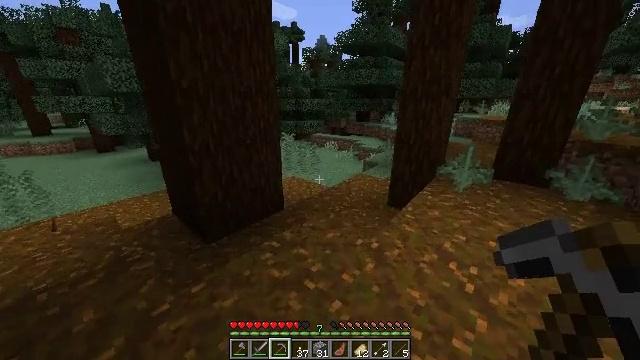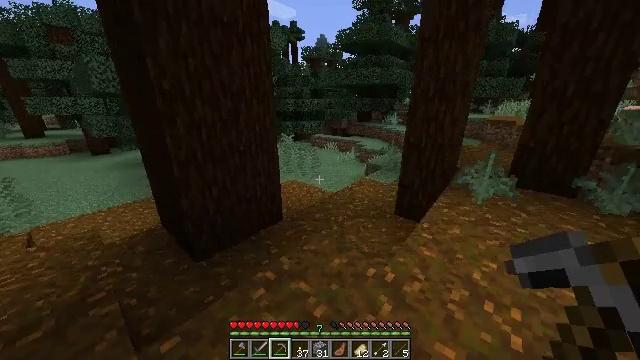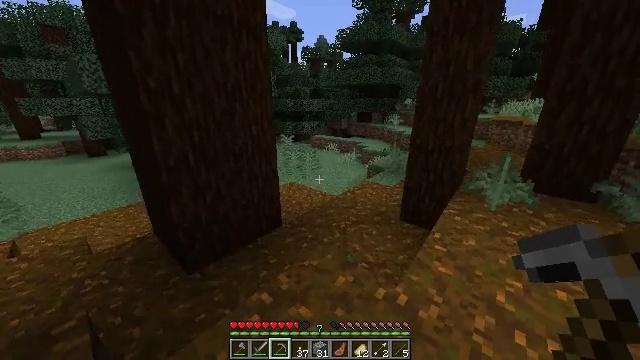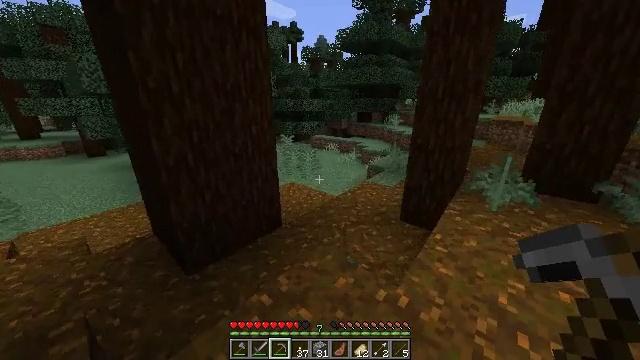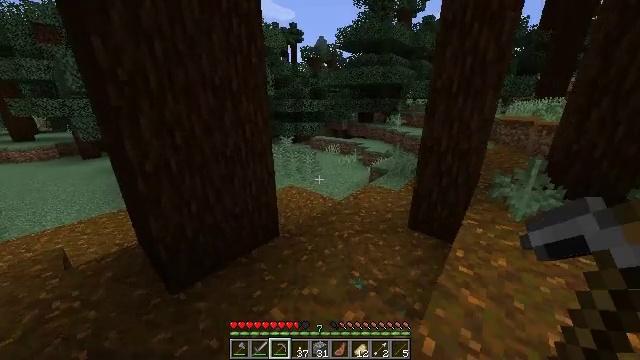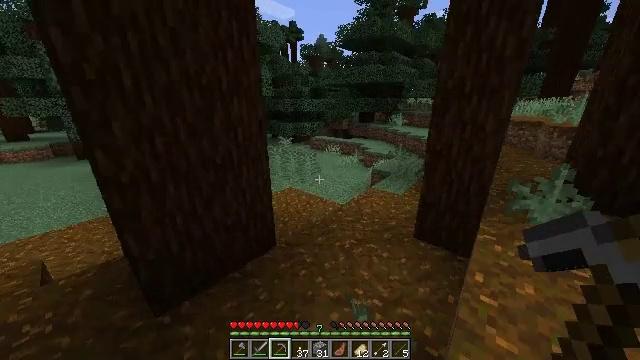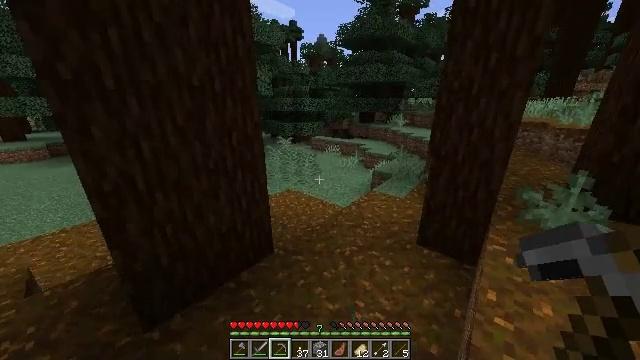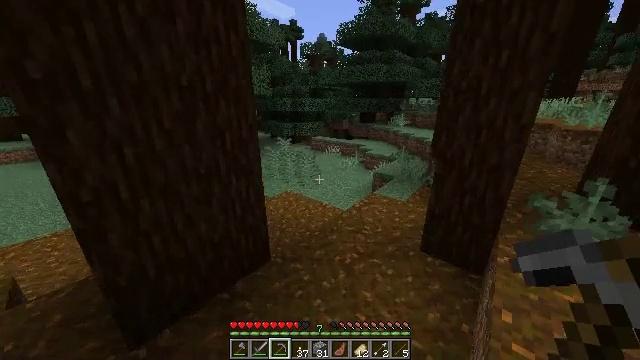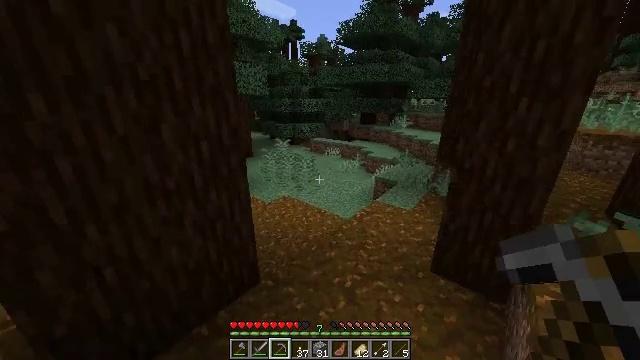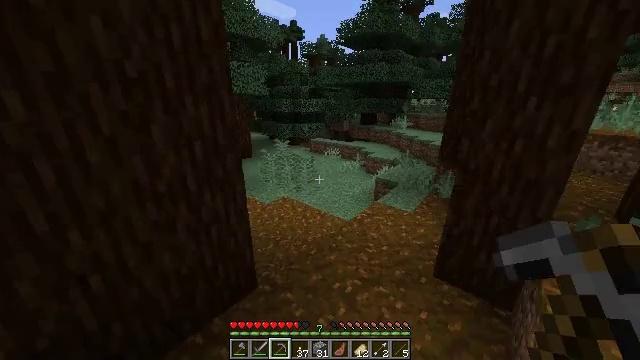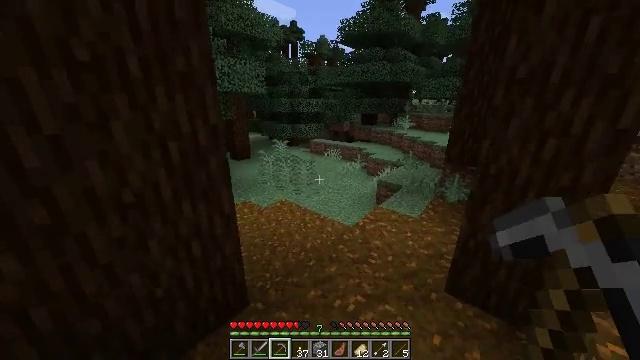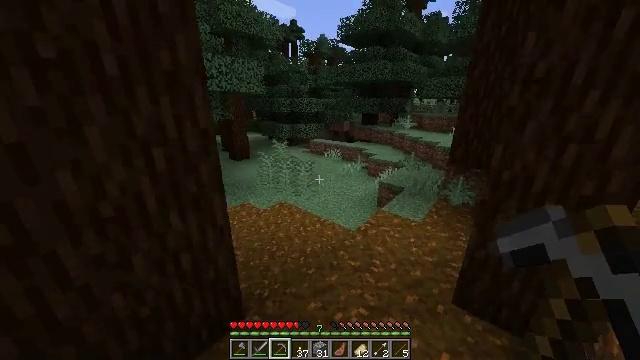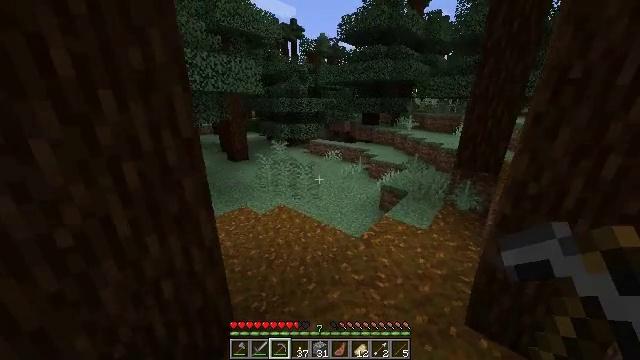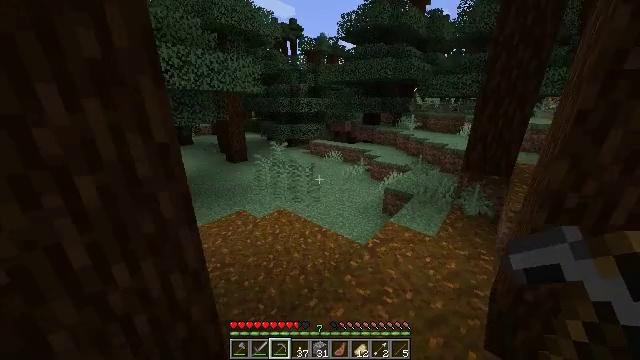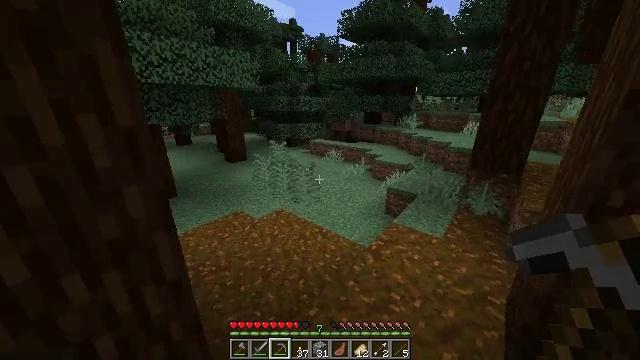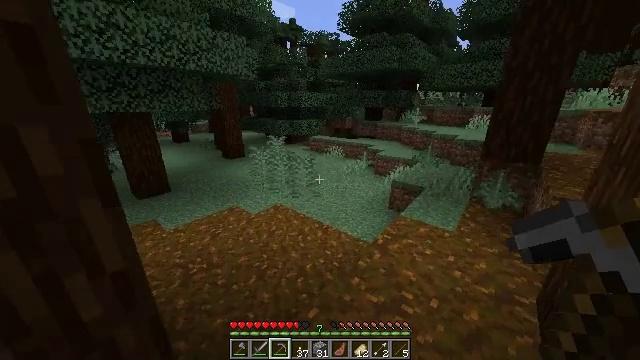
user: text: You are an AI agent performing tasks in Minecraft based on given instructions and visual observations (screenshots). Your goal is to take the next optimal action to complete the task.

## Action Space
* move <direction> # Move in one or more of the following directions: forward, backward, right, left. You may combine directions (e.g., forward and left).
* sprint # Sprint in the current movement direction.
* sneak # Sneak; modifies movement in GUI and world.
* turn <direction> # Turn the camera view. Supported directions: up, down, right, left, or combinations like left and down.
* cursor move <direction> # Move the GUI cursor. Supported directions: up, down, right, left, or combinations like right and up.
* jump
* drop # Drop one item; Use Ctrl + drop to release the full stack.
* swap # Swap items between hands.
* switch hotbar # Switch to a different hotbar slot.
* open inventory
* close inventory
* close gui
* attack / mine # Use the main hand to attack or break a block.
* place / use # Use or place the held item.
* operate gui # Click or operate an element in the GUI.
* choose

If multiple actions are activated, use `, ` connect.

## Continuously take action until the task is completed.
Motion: motion action
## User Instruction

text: Break the large fern to clear the space.
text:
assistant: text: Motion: move forward, sprint
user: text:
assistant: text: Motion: move forward, sprint
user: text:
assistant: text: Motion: move forward, sprint
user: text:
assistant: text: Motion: move forward, sprint
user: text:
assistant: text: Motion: move forward, sprint
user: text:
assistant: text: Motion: move forward, sprint
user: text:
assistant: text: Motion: move forward, sprint
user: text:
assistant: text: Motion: move forward, sprint
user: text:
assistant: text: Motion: move forward, sprint
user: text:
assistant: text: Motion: move forward, sprint
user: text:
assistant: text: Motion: move forward, sprint
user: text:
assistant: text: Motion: move forward, sprint
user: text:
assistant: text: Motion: move forward, sprint
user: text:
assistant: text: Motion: move forward, sprint
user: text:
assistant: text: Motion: move forward, sprint
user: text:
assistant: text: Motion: move forward
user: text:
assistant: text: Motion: move forward, sprint
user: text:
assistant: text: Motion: move forward, sprint
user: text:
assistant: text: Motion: move forward, sprint
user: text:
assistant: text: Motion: move forward, sprint
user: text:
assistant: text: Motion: move forward, sprint
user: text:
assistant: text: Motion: move forward, sprint
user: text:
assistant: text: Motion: move forward, sprint
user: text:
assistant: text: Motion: move forward, sprint, turn left
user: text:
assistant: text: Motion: move forward, sprint, turn left
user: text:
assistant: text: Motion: move forward, sprint, turn left and down, attack / mine
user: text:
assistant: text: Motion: move forward, sprint, attack / mine
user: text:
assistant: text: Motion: move forward, sprint, attack / mine
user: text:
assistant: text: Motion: move forward, sprint, attack / mine
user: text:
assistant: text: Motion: move forward, sprint, attack / mine